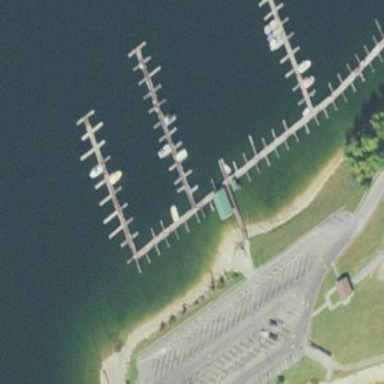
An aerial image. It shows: Marina area for leisure land.